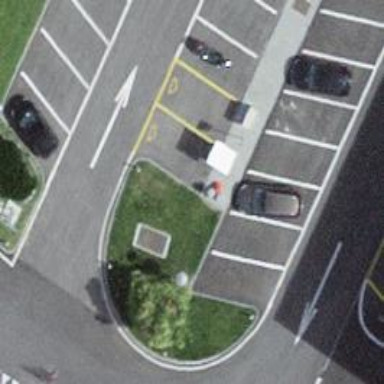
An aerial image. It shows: Charging station.